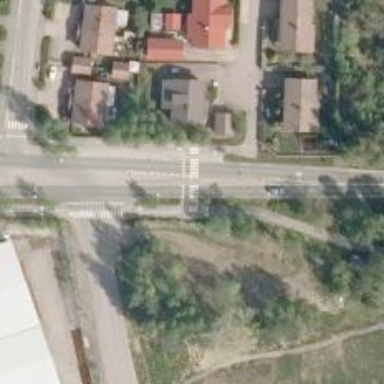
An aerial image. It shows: Marked road crossing with pedestrian island.